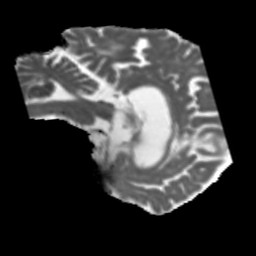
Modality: MD
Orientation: sagittal
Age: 58
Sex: male
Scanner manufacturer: siemens
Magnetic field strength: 3 T
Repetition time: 5.47 s
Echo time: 0.0854 s